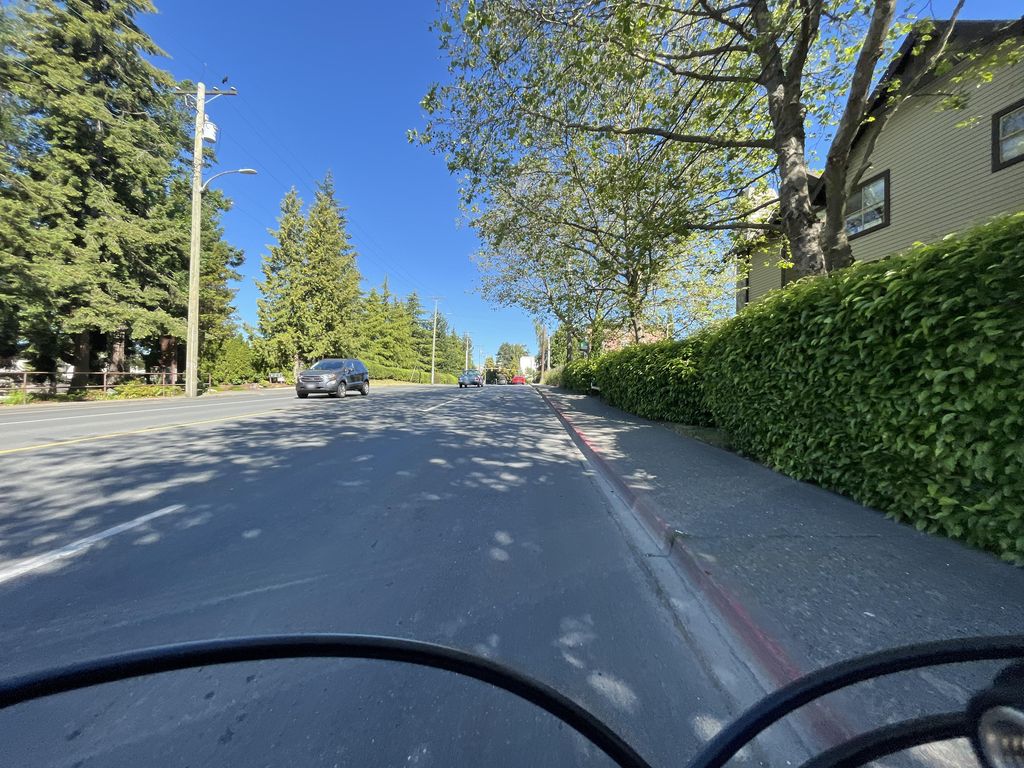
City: victoria